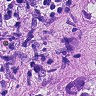
Metastatic tissue present: yes